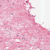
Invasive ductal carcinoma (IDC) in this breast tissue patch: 0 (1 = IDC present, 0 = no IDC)